Question: At this time I have this database structure

the configuration in routes.rb is like this
'''
resources :polls do
resources :subpolls
end
resources :subpolls do
resources :preguntas
end
resources :preguntas do
resources :respuestas
end
'''
at this moment I'm in the "respuestas" model in index.html.erb file, and I Want a link_to called "back" to go back to preguntas model, so I have it this way
index.html.erb
'''
<% link_to "Back", subpolls_preguntas_path(@preguntas.subpoll_id) , class: "btn btn-default btn-sm" %>
'''
But I got this error
'''
undefined method 'subpoll_id' for nil:NilClass
'''
The relations in models are ok
Can somebody tell me please how to fix it.
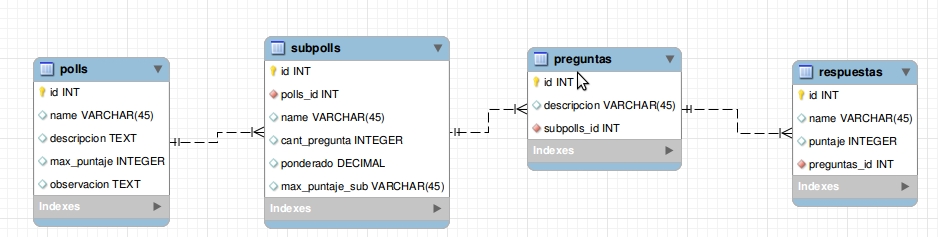
Answer: as you are in the respuestas model and in the index page, so you may reference the parent object as @pregunta and not @preguntas